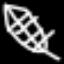
Label: leaf